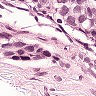
Metastatic tissue present: yes